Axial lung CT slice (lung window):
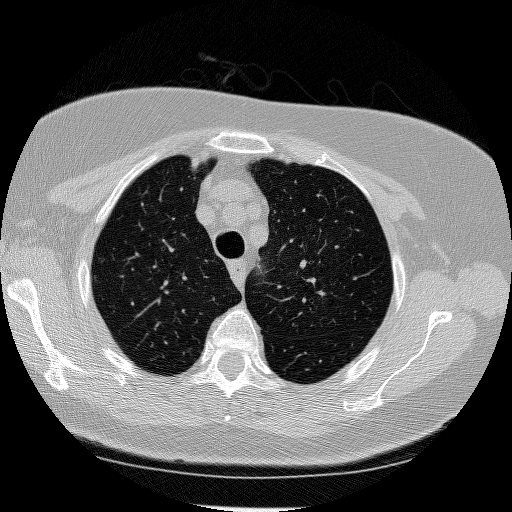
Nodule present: no